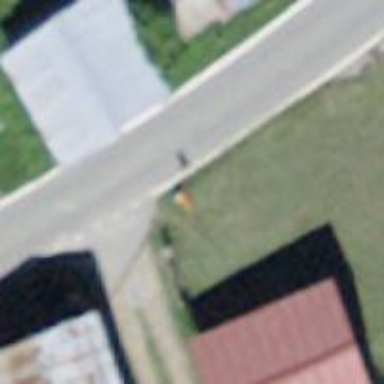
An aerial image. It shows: Pole with roofed pipeline marker.